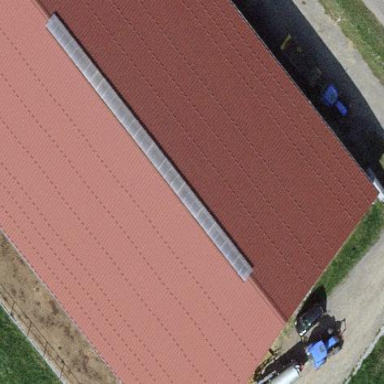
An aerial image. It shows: Farm auxiliary building.